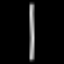
Label: line